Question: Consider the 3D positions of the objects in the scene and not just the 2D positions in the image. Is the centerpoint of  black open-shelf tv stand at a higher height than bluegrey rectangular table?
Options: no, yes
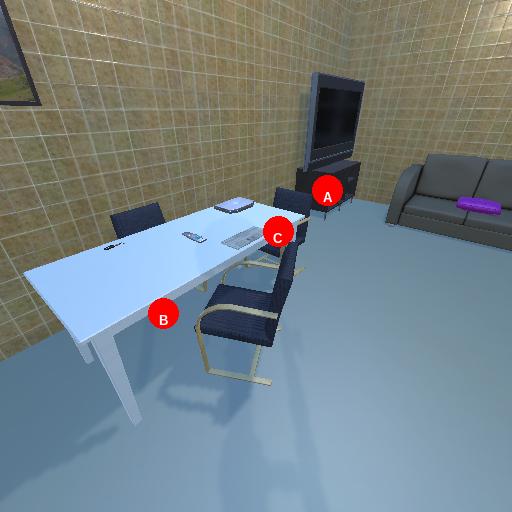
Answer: no